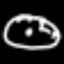
Label: clock